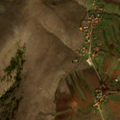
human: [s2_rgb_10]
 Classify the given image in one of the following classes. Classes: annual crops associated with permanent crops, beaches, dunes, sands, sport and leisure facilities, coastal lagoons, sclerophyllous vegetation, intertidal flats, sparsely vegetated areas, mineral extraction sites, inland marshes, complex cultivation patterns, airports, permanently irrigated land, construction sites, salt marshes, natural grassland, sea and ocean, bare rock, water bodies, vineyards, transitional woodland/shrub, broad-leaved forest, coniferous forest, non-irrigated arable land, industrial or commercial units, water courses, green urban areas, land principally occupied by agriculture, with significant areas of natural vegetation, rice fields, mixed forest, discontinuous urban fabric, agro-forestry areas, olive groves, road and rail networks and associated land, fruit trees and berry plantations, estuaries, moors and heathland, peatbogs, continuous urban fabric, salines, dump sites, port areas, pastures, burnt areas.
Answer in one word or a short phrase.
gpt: land principally occupied by agriculture, with significant areas of natural vegetation, mixed forest, natural grassland